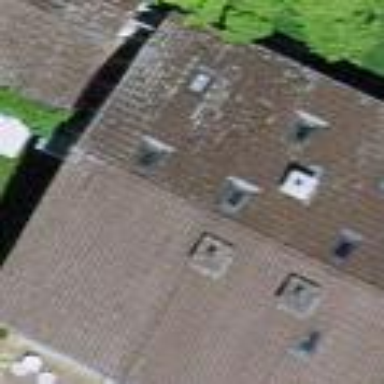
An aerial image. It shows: Residential building.